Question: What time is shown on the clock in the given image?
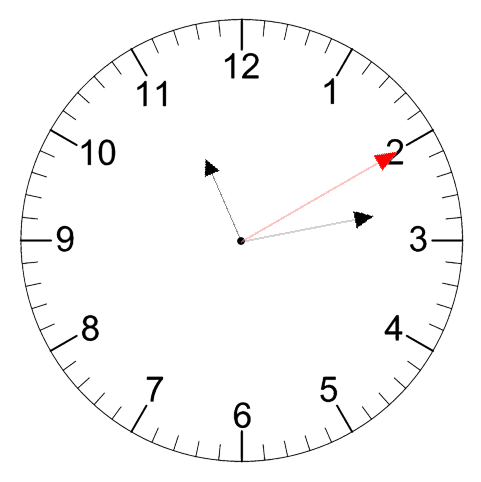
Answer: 11:13:10